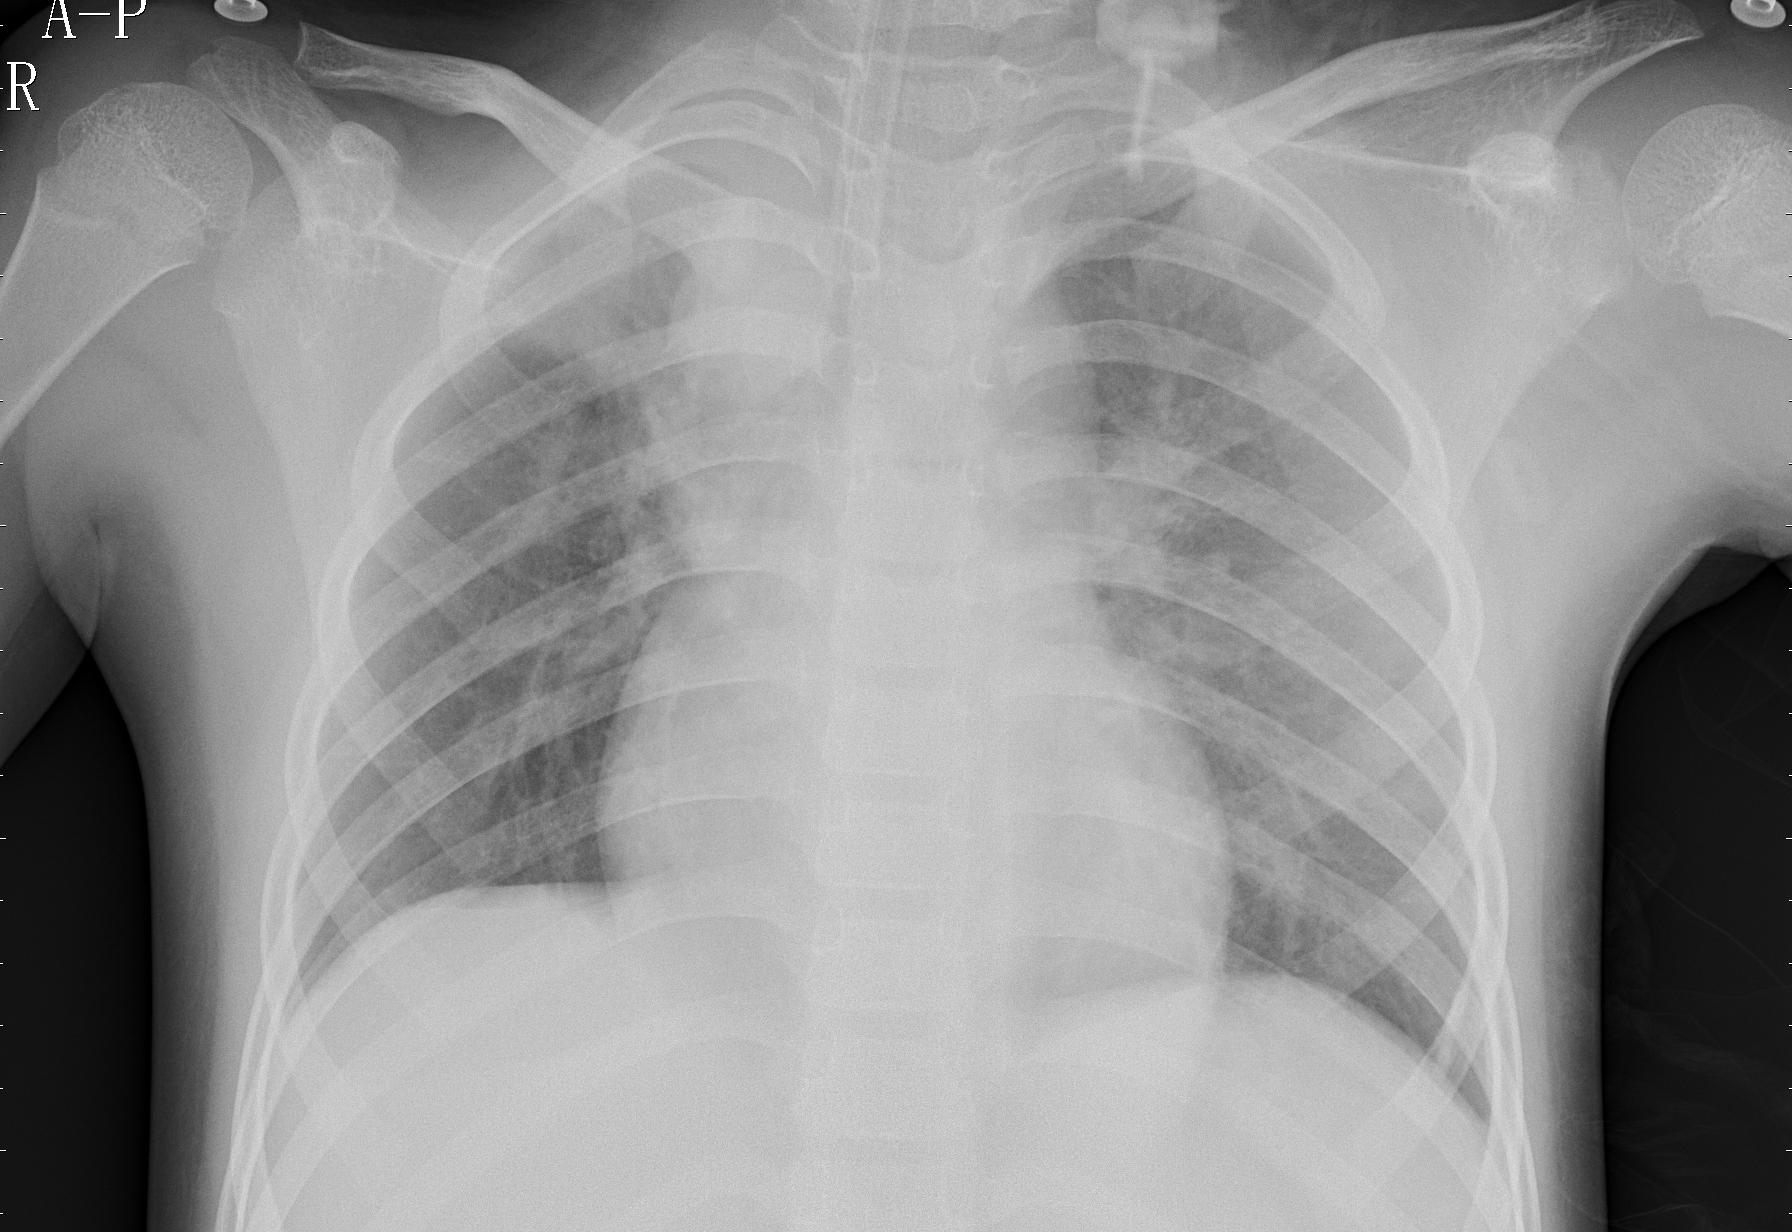
Diagnosis: PNEUMONIA